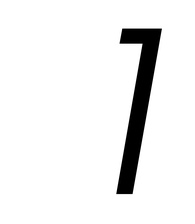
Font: Poppins-LightItalic